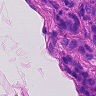
Metastatic tissue present: yes